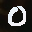
Label: 0